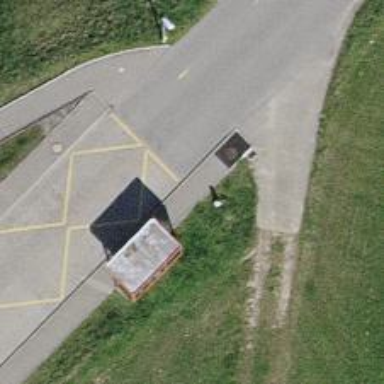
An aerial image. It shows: Platform for public transport is situated by the road.